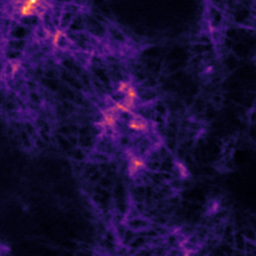
Label: Super-resolution F-actin image